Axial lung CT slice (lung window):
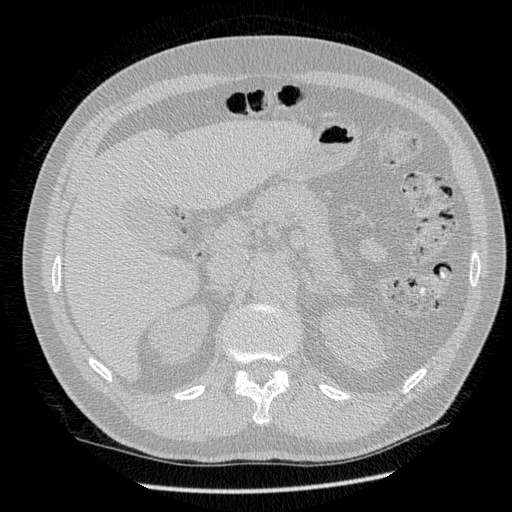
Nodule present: no